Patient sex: F
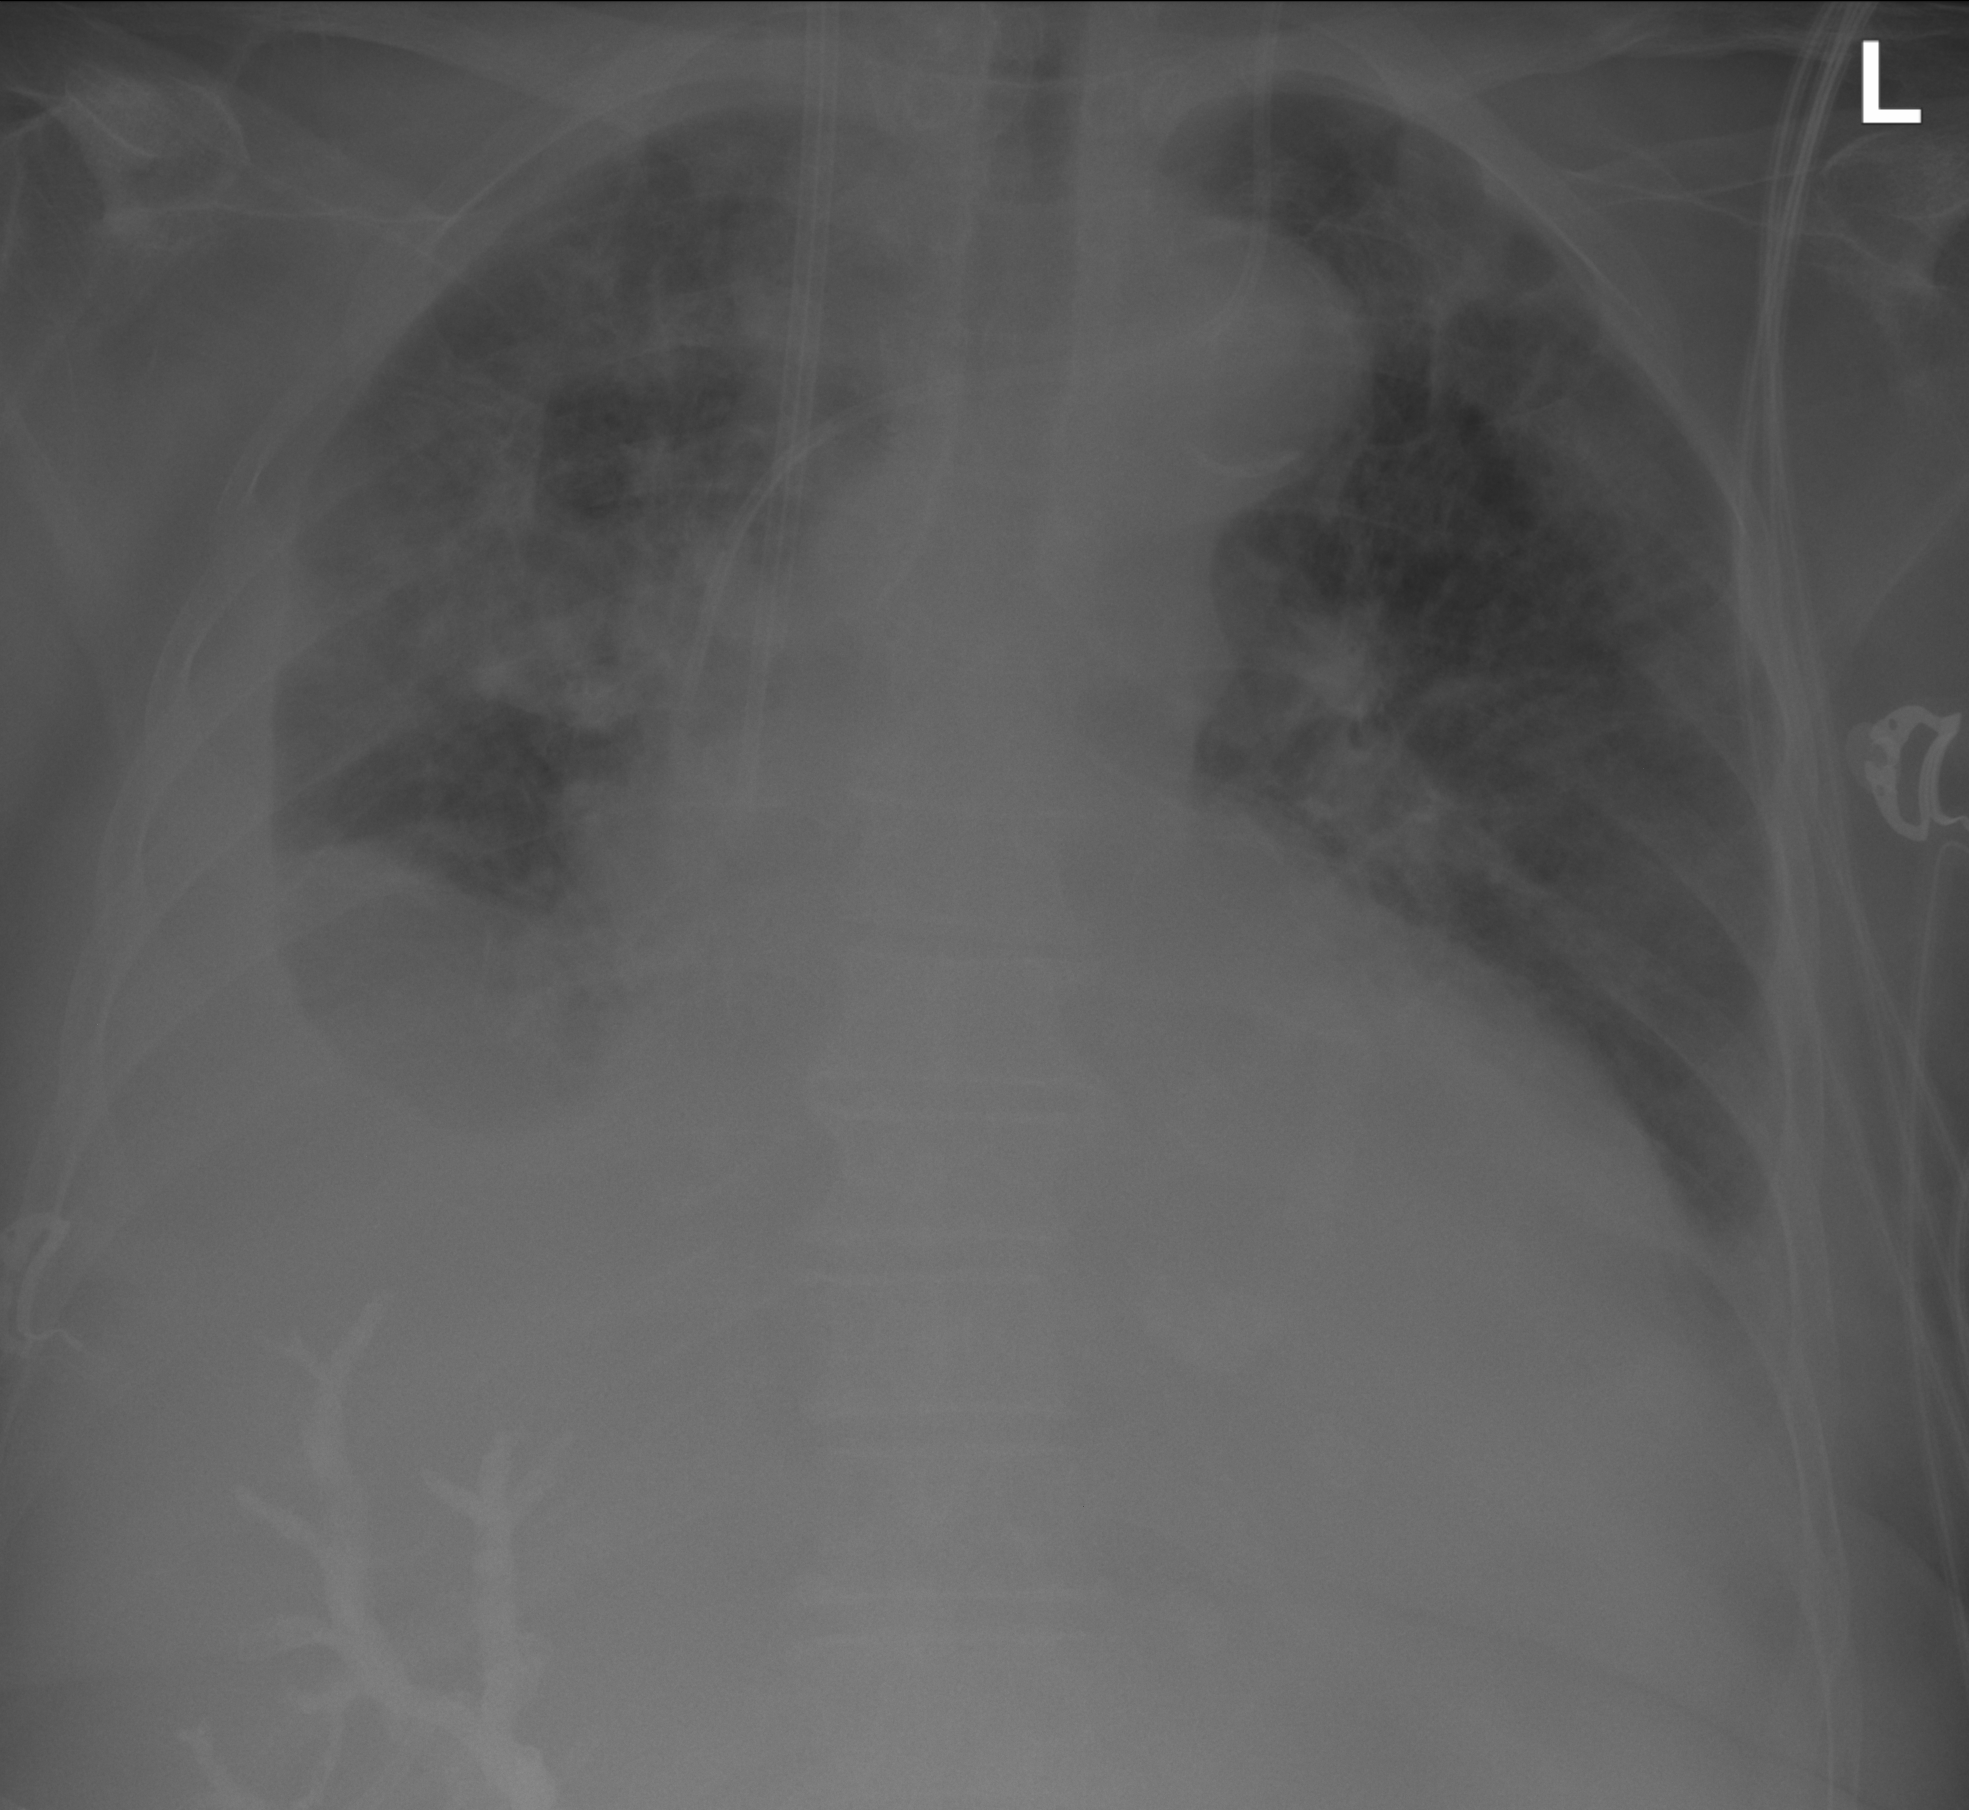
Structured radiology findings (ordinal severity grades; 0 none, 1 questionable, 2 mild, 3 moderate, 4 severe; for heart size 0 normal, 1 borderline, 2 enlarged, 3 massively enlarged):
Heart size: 2
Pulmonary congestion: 2
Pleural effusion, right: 3
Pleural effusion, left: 2
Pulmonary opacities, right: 3
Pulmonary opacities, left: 2
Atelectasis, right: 2
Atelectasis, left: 2